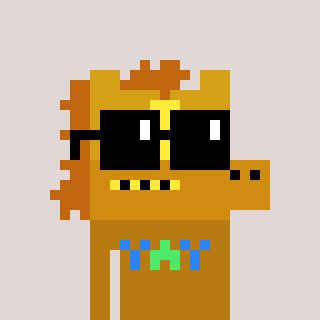
a pixel art character with square black sunglasses, a yellow horse-shaped head and a gold-colored body on a warm background